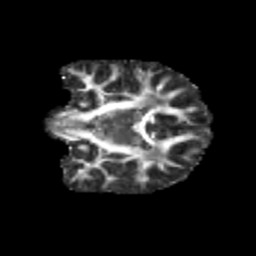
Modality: FA
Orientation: coronal
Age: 11
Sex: female
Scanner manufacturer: siemens
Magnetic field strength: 3 T
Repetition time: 3.8 s
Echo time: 0.07 s